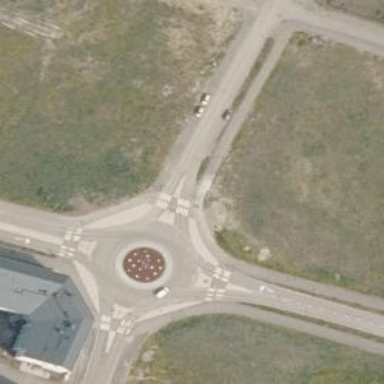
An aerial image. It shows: Marked asphalt cycleway crossing.